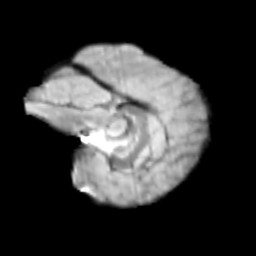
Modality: T2w
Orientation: sagittal
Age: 10
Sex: female
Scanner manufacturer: siemens
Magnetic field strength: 3 T
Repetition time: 3.8 s
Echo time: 0.07 s